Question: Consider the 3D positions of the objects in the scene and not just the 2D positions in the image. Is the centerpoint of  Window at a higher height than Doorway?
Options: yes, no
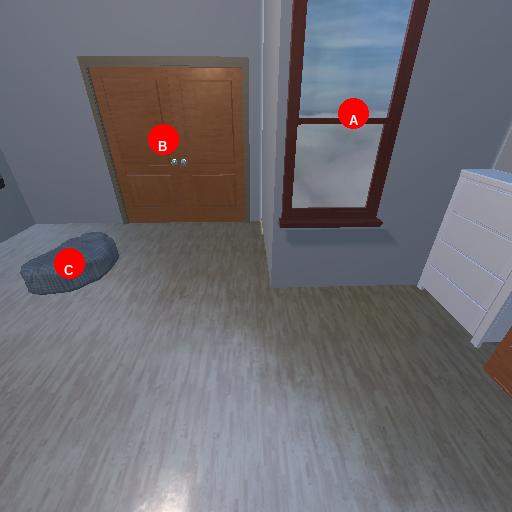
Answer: yes